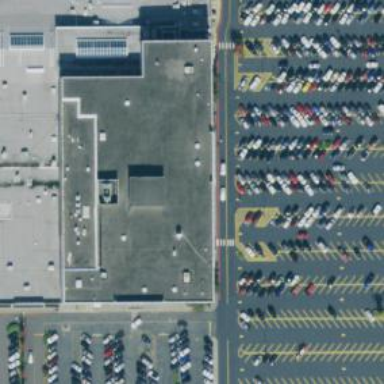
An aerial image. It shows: Parking space.